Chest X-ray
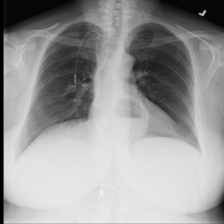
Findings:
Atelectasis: negative
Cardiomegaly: negative
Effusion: negative
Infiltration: negative
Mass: negative
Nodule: negative
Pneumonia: negative
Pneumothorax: negative
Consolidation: negative
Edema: negative
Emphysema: negative
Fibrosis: negative
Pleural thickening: negative
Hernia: positive